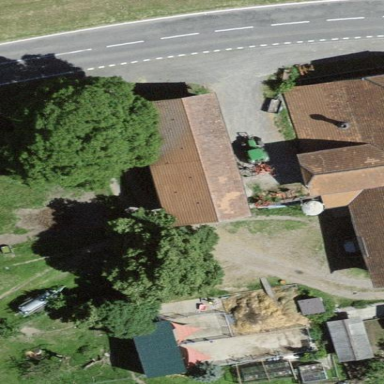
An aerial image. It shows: Barn with gabled roof.